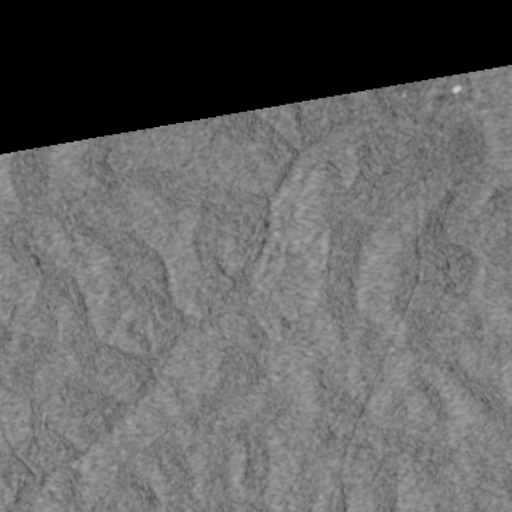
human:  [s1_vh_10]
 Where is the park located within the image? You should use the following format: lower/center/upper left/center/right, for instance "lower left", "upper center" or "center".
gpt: The park is located in the upper center of the image.
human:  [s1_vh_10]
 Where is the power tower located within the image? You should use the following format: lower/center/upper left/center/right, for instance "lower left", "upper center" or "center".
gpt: There is no power tower in the image.

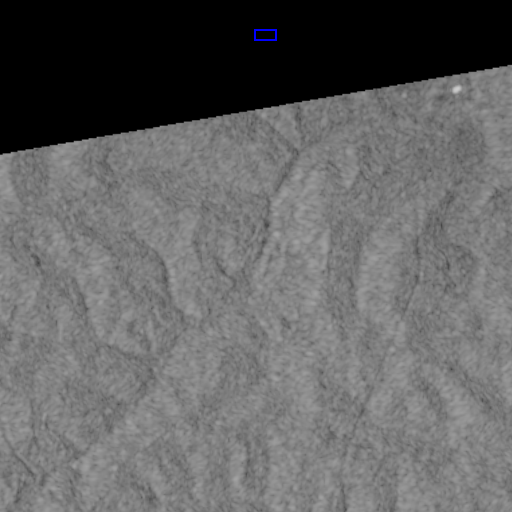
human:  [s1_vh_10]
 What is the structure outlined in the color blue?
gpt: The structure outlined in blue is a park.
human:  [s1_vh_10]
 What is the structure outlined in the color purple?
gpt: There is no purple outline.